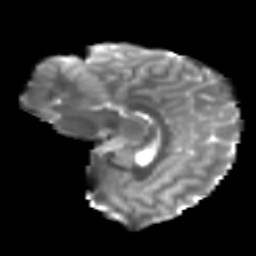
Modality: T2w
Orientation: sagittal
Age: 14
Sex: male
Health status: ill
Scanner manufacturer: ge
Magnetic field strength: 3 T
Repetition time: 6.752 s
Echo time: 0.079 s